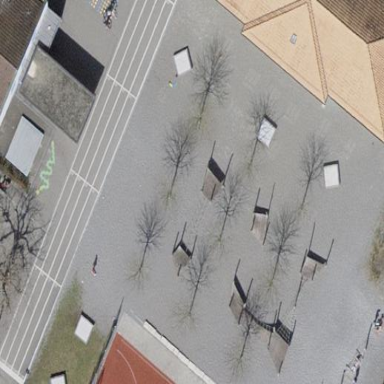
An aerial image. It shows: Playground featuring climbing frame.